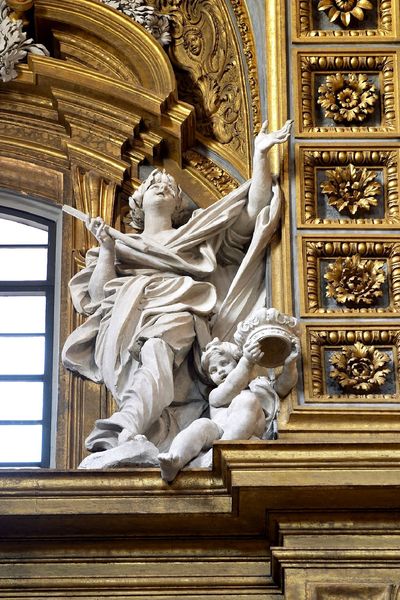
Titel: Stuckausstattung in Il Gesù in Rom
Künstler: Giovanni Battista Gaulli
Standort: Rom, Il Gesù (EU - I - Latium)
Schlagwörter: blau, fuß, hand, mann, nackt, umhang, weiß, bewegung, blume, blumen, fenster, frau, grau, licht, marmor, schwarz, blüten, tuch, ornament, architektur, arm, barock, falten, rahmen, stein, kirche, figur, gewand, gold, kind, person, krone, locken, engel, putte, putto, skulptur, statue, beine, bogen, stab, könig, ornamente, stuck, faltenwurf, plastik, fein, foto, fotografie, buch, beten, kranz, lorbeer, rolle, sims, schnörkel, gesims, rosette, schriftrolle, kassetten, heilige, gegenlicht, harfe, filigran, eierstab, rosetten, zepter, mamor, fensternische, michelangelo, bernini, gekröpft, loorbeer, reiche kirche, verschörkelt